Question: I am getting the below error when i am running the ASP.Net project.
> The source was not found, but some or all event logs could not be searched. Inaccessible logs: Security.
I have tried running 'regedit.exe' going to system and security folders and gave full control to all the users in my system but still no luck.....could any one tell me any other solution?
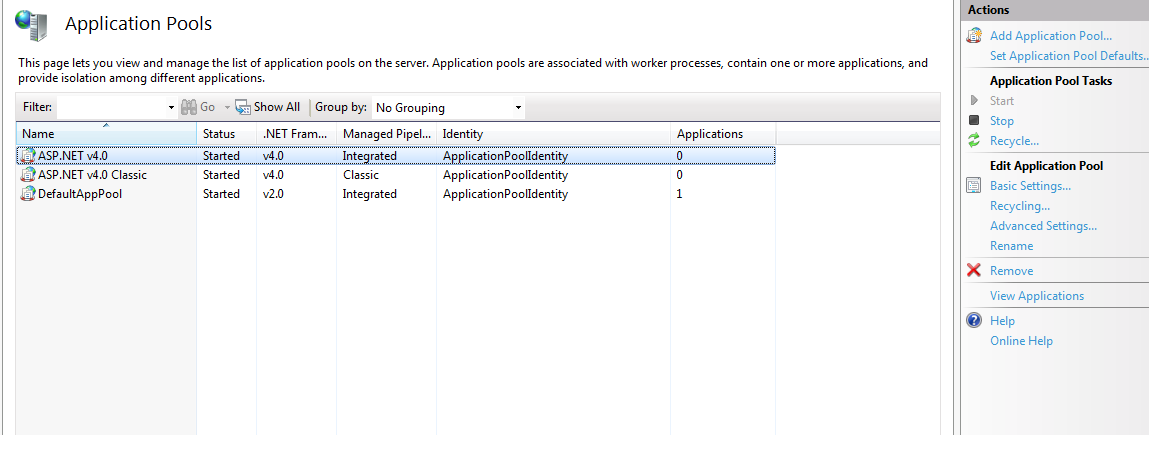
Answer: The account that the website is running under does not have permissions to read the security event log.
Either grant it permissions or change it to an account that has these permissions.
In IIS 7/7.5 you can go to the Advanced Settings of the Application Pool to find out and change the Application Pool Identity.